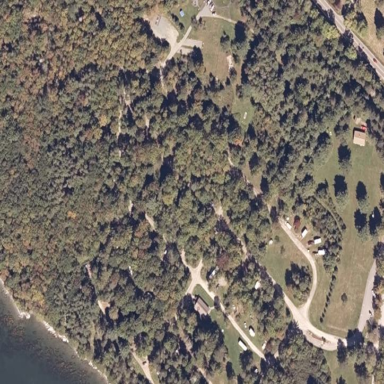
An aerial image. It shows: Campsite with tents and caravans.